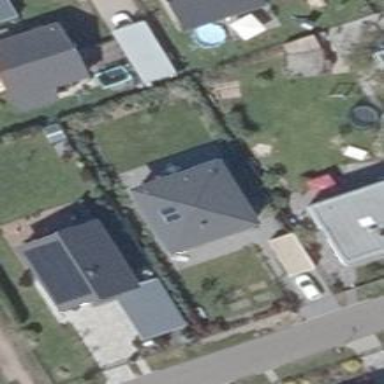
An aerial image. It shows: Detached building.